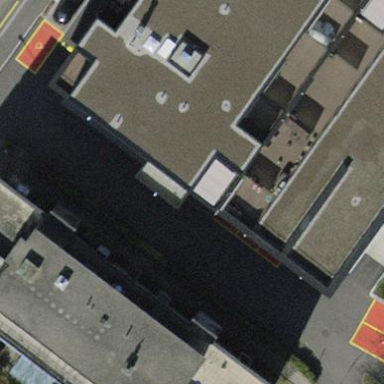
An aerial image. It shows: View of roof of building.